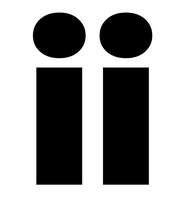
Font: Poppins-Black